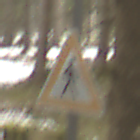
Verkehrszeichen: FussgaengerLinks
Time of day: MorningAfternoon
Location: Outdoor (Nature)
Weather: Overcast
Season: Winter
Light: Natural